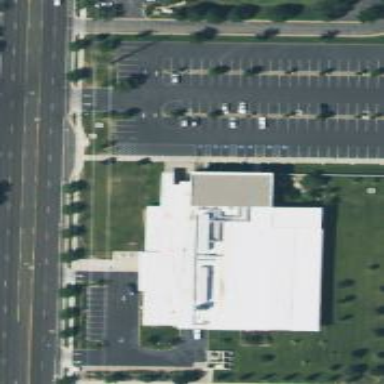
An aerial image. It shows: Building.